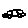
Label: car